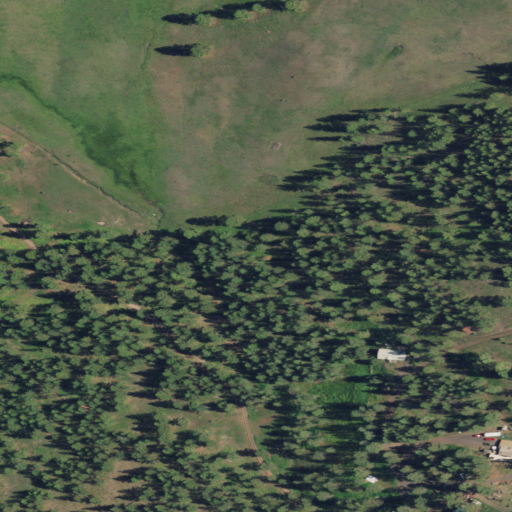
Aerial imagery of valley in Oregon named Burton Valley containing evergreen forest, grassland, woody wetlands, shrub, herbaceous wetlands, and open development